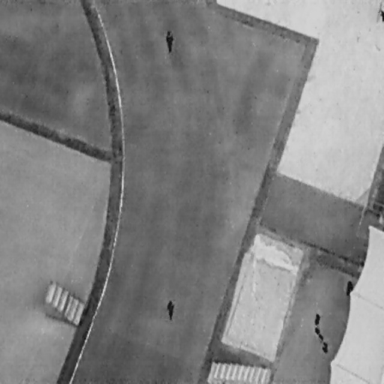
There are two People in the infrared image.